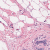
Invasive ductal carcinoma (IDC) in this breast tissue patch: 0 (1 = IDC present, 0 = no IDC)